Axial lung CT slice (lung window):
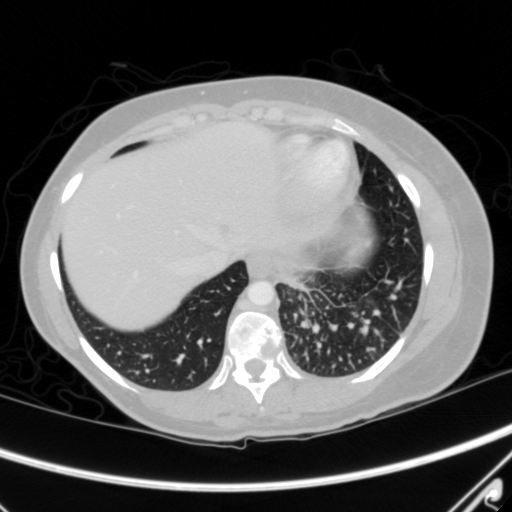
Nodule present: no